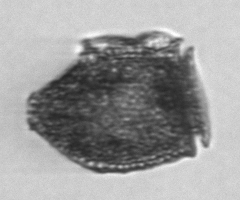
Label: Dinophysis_norvegica